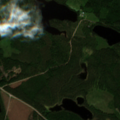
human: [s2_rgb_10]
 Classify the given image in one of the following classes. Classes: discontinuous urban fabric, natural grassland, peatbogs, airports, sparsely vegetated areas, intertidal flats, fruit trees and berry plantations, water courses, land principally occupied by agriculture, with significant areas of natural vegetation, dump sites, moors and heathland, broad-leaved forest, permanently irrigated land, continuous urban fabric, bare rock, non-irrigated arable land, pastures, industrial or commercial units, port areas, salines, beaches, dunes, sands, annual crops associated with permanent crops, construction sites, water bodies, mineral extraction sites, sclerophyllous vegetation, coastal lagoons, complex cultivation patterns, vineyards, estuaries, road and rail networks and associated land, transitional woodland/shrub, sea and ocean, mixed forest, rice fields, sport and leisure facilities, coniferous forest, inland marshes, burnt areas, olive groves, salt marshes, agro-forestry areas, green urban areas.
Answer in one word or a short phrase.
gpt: coniferous forest, mixed forest, transitional woodland/shrub, water bodies